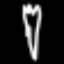
Label: fork